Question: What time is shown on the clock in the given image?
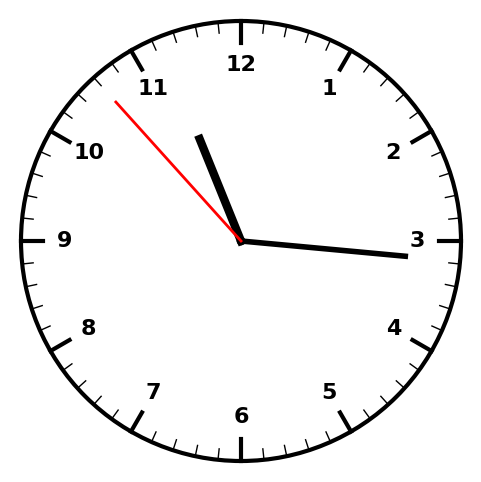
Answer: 11:15:53